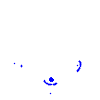
Particle: kaon